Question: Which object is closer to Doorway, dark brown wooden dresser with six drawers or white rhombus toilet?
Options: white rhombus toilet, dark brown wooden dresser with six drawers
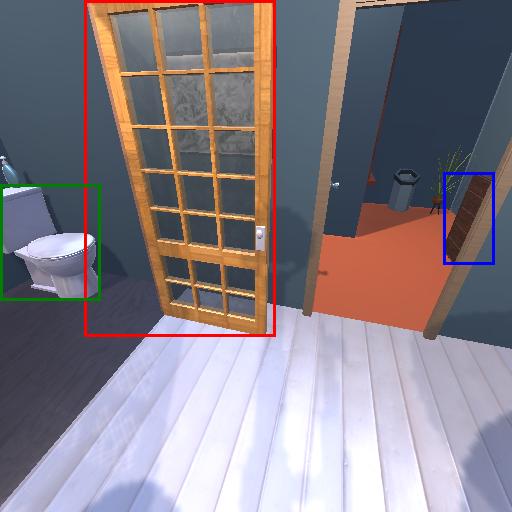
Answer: white rhombus toilet